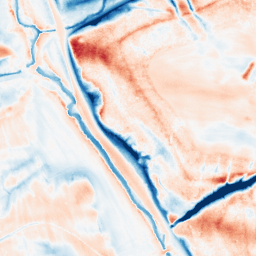
Category: classical
Decomposition family: gaussian_anisotropic
Decomposition parameters: sigma_x: 5
sigma_y: 10
Upsampling method: sinc_hamming
Upsampling parameters: scale: 8
kernel_size: 16
Upsampling scale: 8